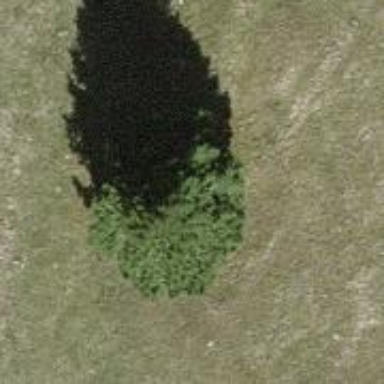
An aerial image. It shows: Agricultural area with evergreen needle-leaved trees.